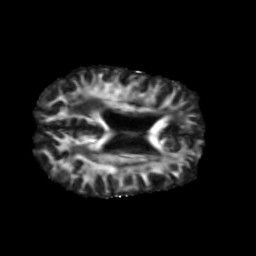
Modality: FA
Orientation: axial
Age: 56
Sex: male
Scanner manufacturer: siemens
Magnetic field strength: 3 T
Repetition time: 5.47 s
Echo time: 0.0854 s